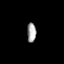
Tissue: skin
Cell type: Others
Senescence score: 0.6919
Nuclear area (px): 168
Mean DAPI intensity: 167.03